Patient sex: F
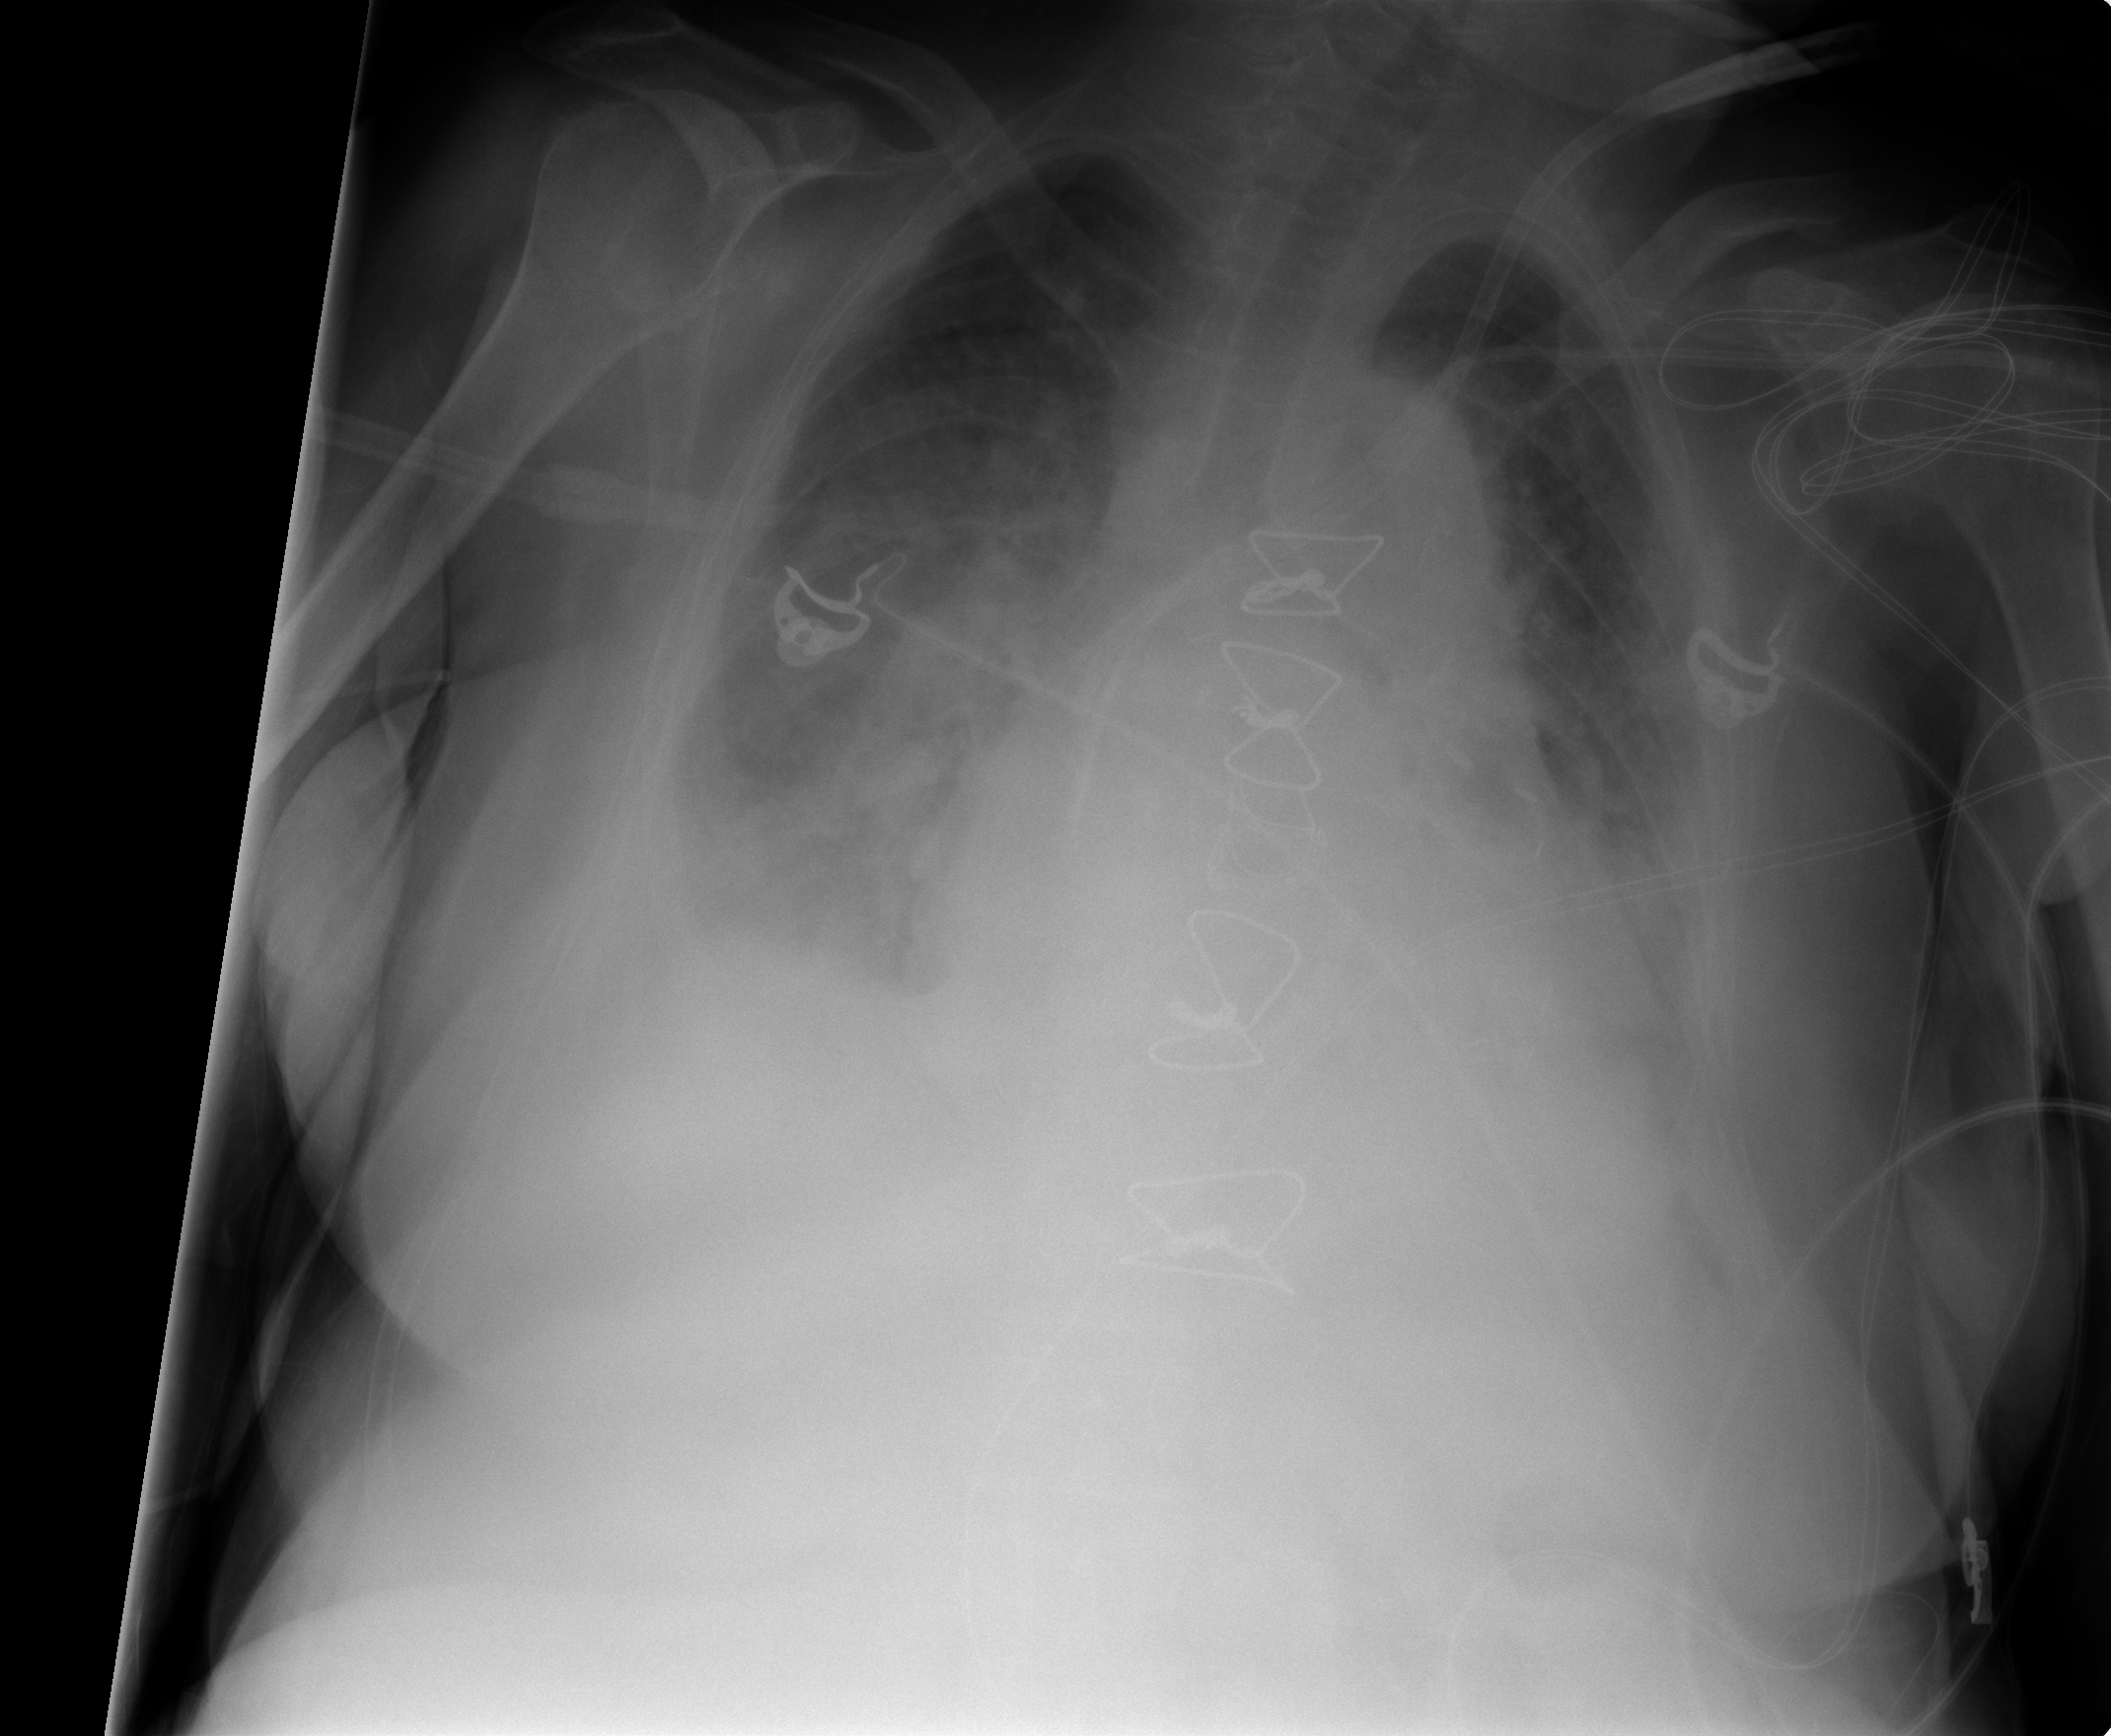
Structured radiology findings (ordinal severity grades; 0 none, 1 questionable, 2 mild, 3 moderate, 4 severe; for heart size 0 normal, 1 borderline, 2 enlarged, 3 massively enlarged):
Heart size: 2
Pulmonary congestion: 3
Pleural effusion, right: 3
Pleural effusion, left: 3
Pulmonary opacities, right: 1
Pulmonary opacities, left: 1
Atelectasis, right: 2
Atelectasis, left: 2